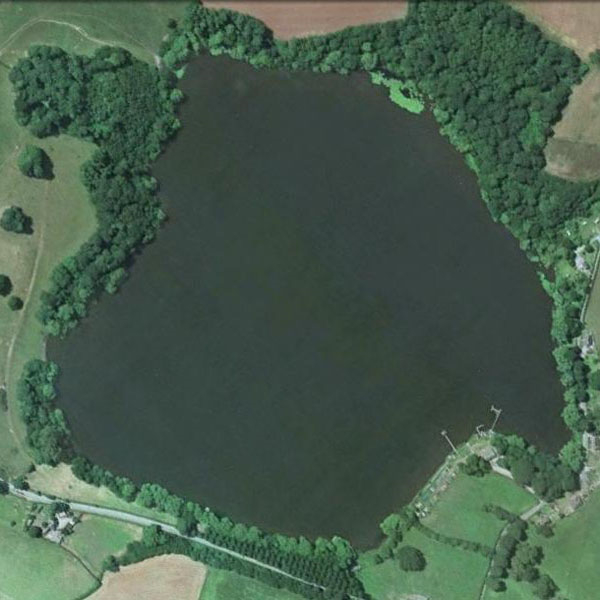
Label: Pond